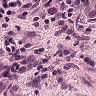
Metastatic tissue present: yes